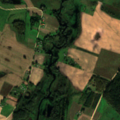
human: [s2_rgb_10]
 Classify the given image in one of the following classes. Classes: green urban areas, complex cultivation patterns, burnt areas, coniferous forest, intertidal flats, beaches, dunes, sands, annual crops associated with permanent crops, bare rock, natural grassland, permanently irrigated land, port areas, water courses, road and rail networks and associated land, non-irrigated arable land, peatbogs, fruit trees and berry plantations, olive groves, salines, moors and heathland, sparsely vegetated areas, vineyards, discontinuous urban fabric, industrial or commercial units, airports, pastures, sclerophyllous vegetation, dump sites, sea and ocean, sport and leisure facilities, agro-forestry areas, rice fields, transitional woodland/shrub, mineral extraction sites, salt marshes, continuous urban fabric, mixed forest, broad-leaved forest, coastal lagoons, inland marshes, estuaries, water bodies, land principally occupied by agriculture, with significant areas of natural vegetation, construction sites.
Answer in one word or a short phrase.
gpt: non-irrigated arable land, pastures, complex cultivation patterns, land principally occupied by agriculture, with significant areas of natural vegetation, coniferous forest